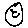
Label: moon